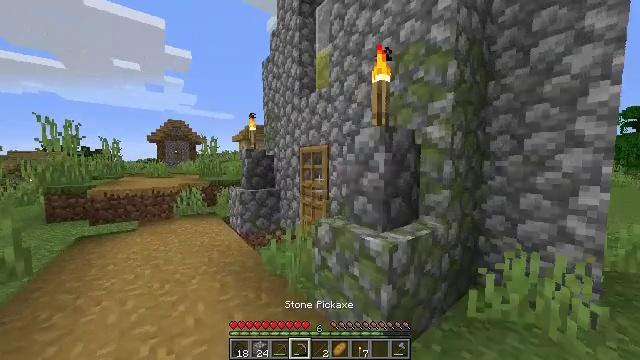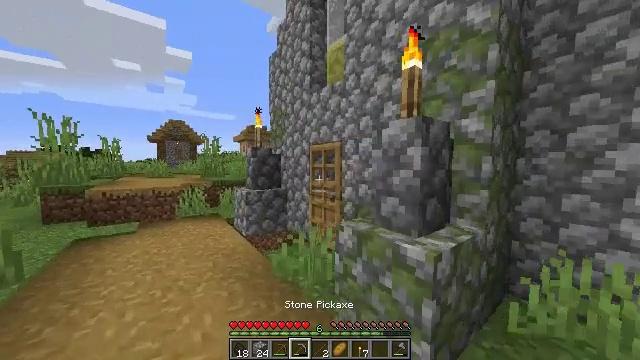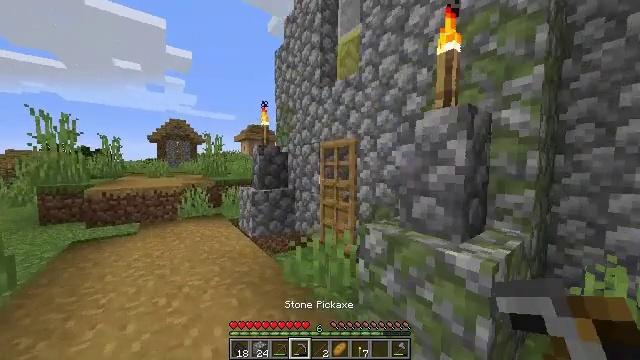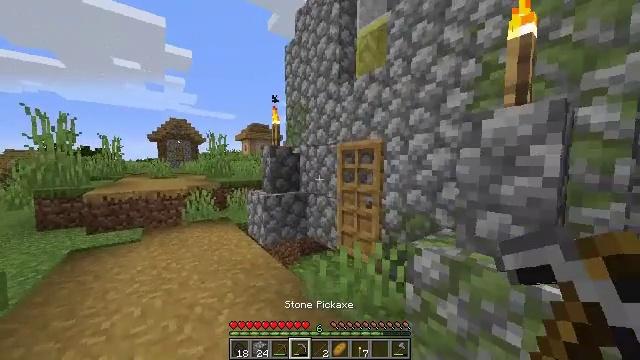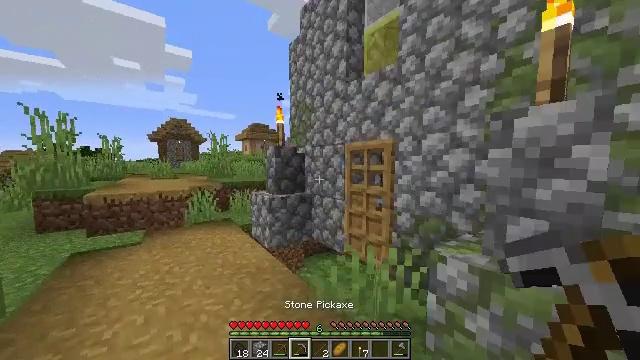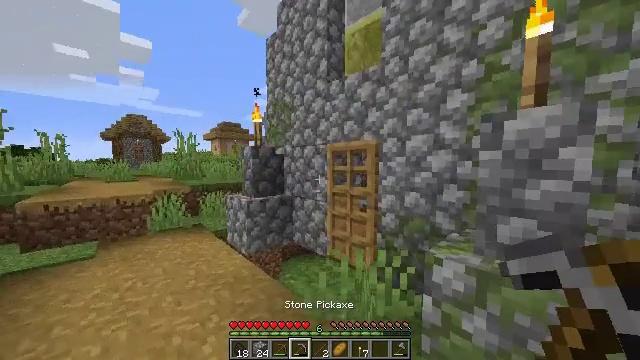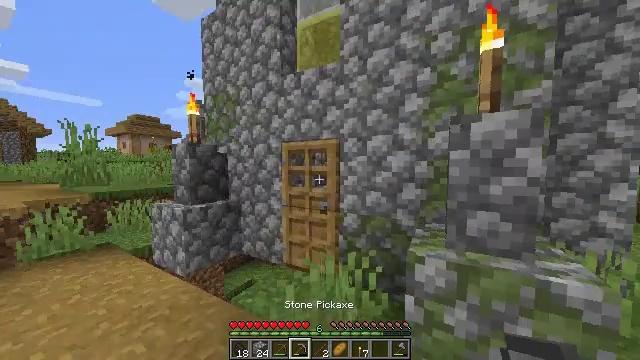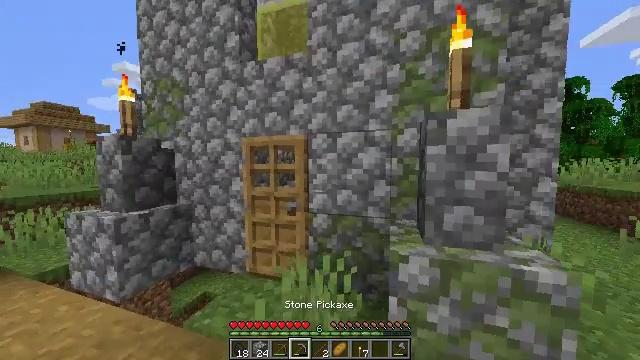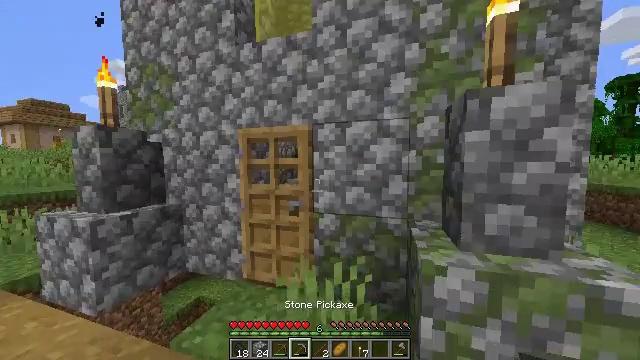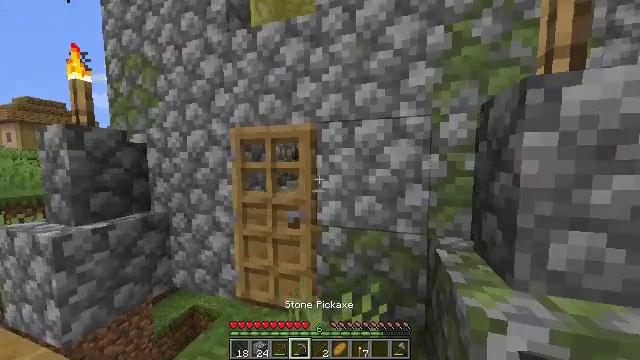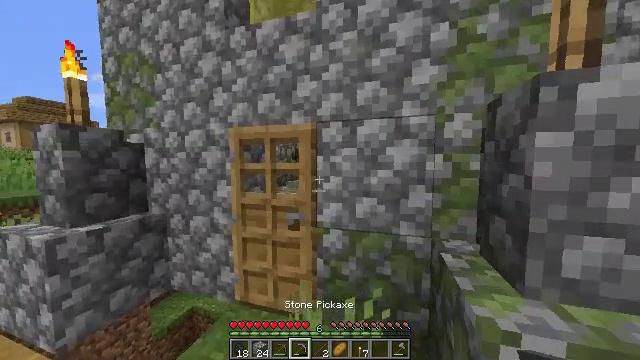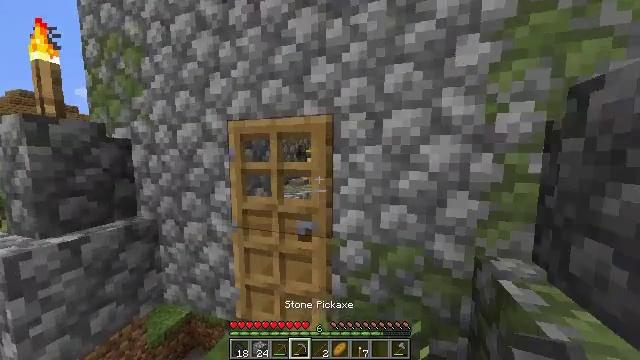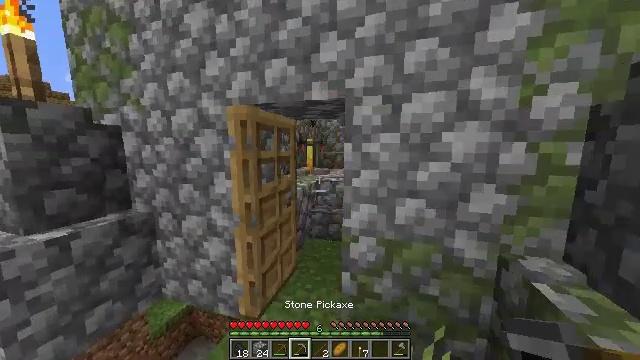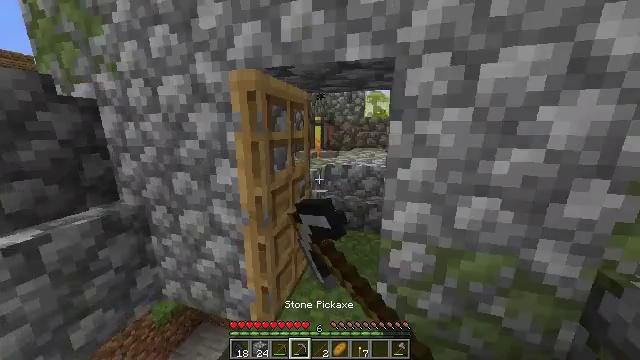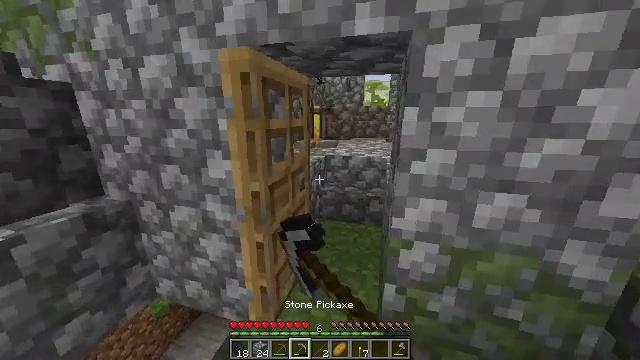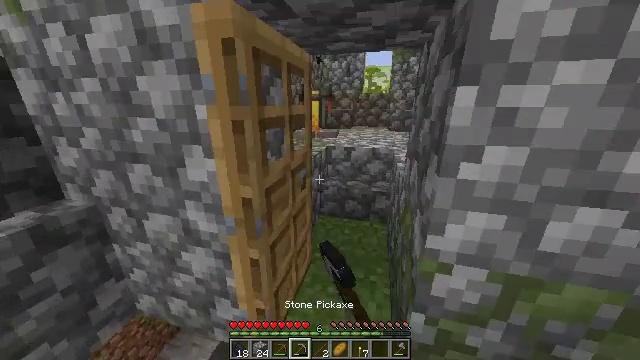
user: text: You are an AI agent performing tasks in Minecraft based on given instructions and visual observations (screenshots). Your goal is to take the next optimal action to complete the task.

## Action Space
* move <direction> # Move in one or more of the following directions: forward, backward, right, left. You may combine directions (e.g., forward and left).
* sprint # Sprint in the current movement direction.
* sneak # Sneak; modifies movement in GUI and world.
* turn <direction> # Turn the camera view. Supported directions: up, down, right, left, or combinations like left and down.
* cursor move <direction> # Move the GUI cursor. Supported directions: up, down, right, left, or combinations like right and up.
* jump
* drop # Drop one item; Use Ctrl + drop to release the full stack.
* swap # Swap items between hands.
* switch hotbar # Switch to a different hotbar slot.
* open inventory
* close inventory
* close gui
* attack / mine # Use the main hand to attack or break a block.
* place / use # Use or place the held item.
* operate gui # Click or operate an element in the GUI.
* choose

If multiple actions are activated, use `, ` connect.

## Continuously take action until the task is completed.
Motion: motion action
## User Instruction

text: Break the brewing stand to collect it.
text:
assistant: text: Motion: move forward and move left
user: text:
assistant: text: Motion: move forward and move left
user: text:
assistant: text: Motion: move forward and move left
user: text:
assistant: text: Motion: move forward and move left
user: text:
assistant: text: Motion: move forward and move left, turn right
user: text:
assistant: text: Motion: move forward, turn right
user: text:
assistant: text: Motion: move forward, turn right
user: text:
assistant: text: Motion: move forward
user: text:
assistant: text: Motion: move forward
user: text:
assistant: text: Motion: move forward and move left
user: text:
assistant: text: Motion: move forward and move left, turn down
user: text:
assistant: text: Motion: move forward and move left, turn down, use / place
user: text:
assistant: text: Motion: move forward, turn down, use / place
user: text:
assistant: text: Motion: move forward, turn down, use / place
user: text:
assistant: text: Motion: turn right and down
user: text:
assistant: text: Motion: turn down
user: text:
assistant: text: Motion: no_op
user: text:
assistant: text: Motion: move forward, turn right and down
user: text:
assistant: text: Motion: move forward, turn right
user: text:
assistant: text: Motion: move forward, turn right
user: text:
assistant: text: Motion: move forward
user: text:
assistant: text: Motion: move forward
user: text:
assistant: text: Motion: move forward
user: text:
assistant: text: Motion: move forward, turn up
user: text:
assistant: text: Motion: move forward, turn left and up
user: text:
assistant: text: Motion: move forward, turn left and up
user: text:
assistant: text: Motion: move forward, turn left and up
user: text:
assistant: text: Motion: move forward and move right, turn left
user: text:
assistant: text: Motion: move forward and move right, turn left
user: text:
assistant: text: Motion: move forward and move right, turn left and down